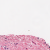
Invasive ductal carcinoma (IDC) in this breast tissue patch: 0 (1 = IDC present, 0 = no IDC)